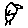
Label: bird